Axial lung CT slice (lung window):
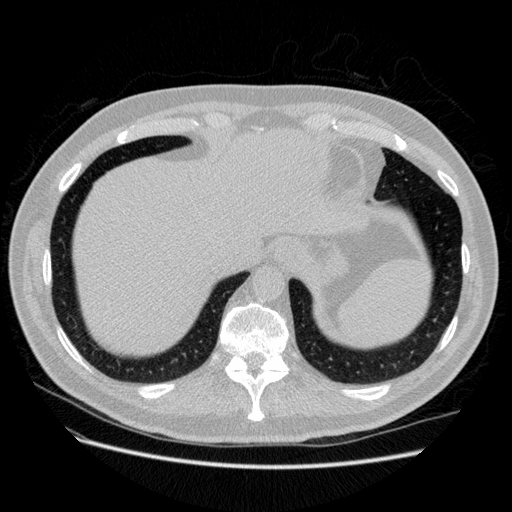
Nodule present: no